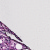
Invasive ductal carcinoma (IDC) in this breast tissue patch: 0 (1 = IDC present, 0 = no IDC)